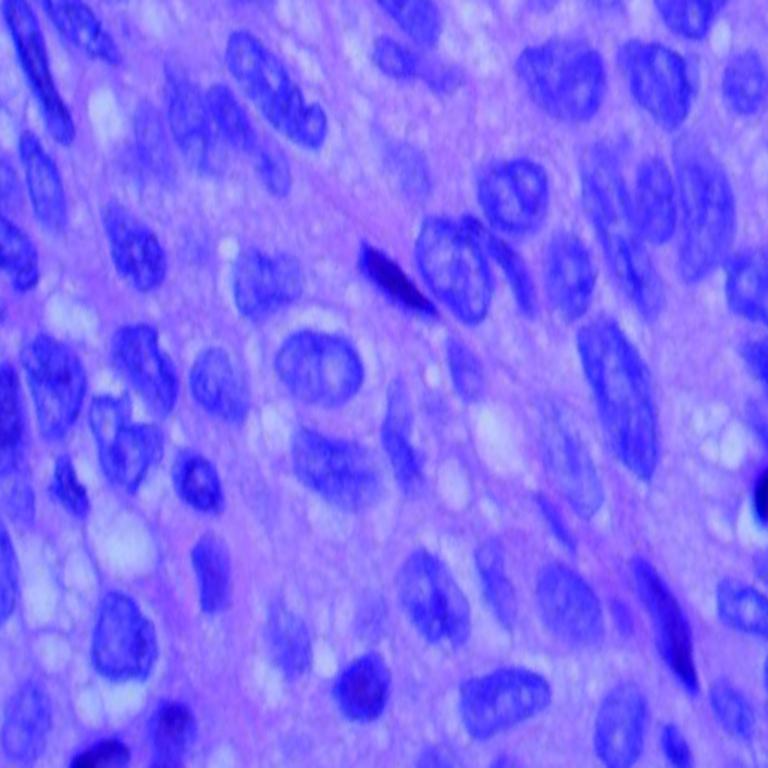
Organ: lung
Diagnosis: squamous carcinomas